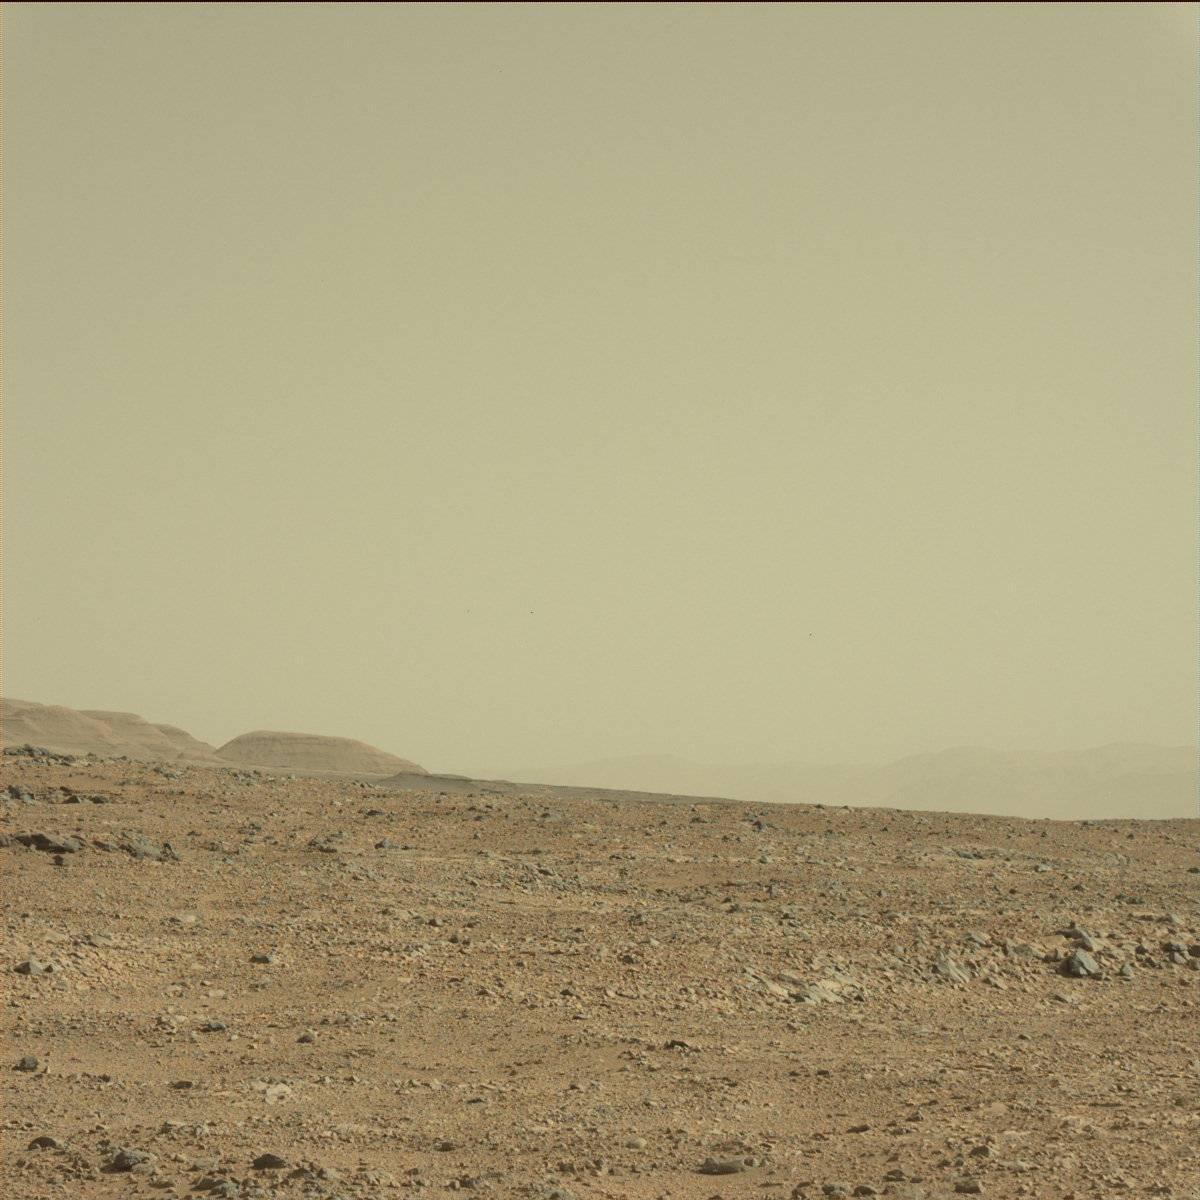
Terrain classes present: Bedrock, Ridge, Sand / Soil, Sky